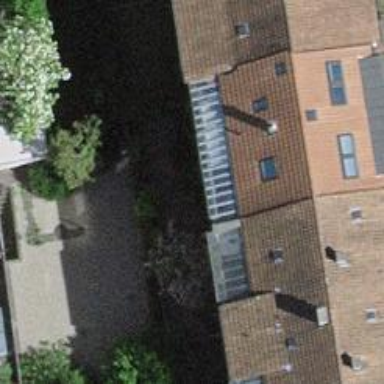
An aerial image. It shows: Apartments building with gambrel roof.